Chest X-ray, AP view. Patient: 33 years old, sex M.
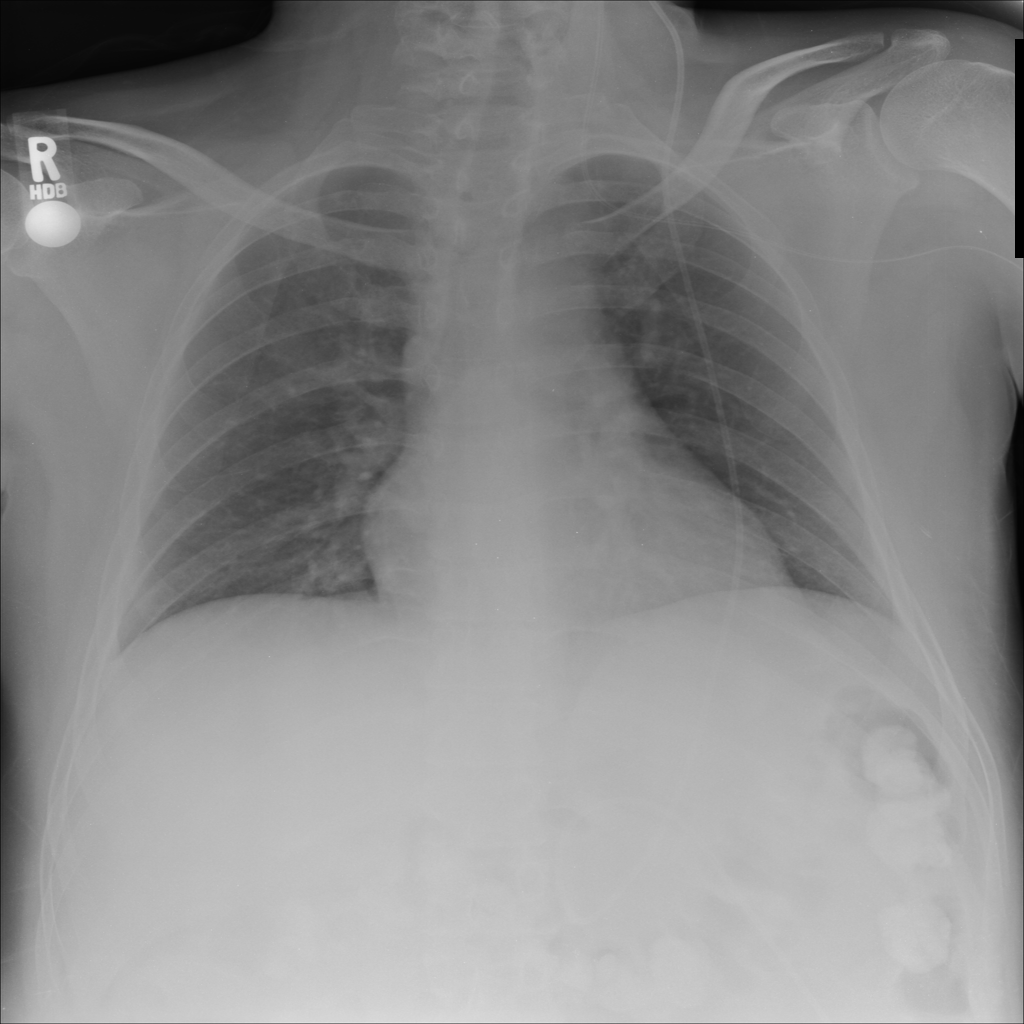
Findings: No Finding